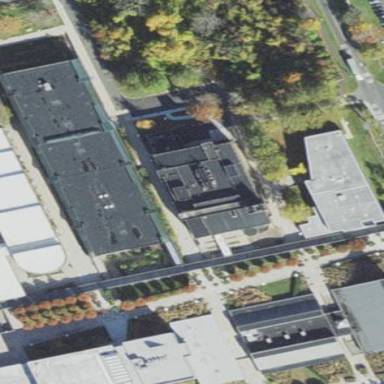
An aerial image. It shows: University building.